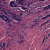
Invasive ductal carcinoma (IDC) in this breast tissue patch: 1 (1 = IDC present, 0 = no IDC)